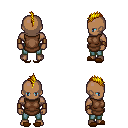
a pixel art fantasy rpg character, male body template, human, dark skin, brown tunic, teal pants, blonde mohawk hairstyle, leather bracers, brown slippers, four views (front, back, left, right), 2x2 character sprite sheet, small pixel art, hard edges, no anti-aliasing